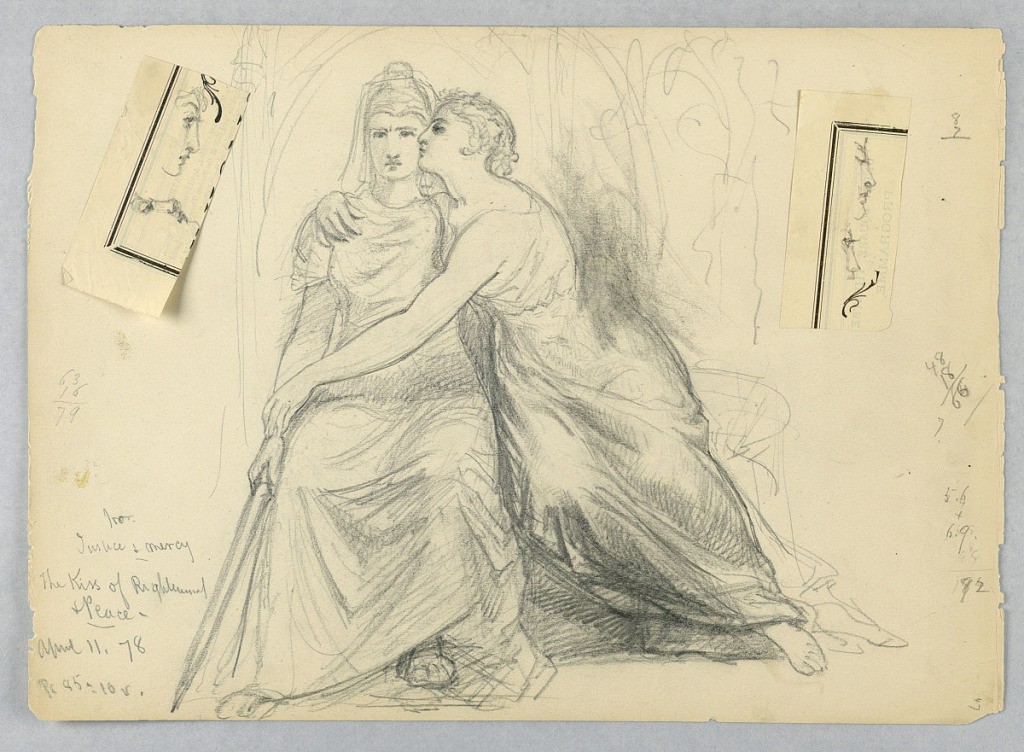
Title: Study for Justice and Mercy, The Kiss of Righteousnes and Peace
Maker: Daniel Huntington, American, 1816–1906
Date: April 11, 1878
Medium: Graphite on paper
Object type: Drawing
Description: Woman in headress seated at left, facing frontally. Women embracing her, right, in left profile, also seated. Two slips of paper with four profiles, pasted, left and right. Verso: Sketch for portrait of a seated man.